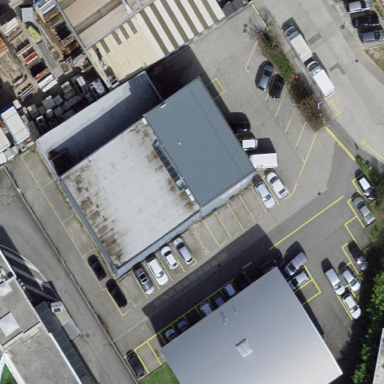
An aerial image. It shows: Parking area with surface.